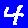
Digit: 4